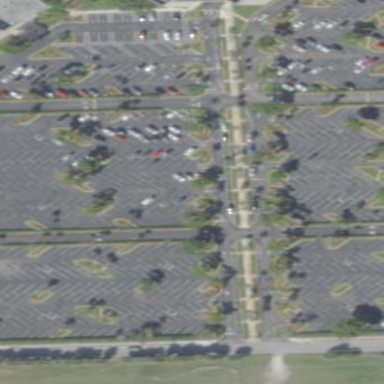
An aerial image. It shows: Parking area.